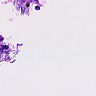
Metastatic tissue present: no